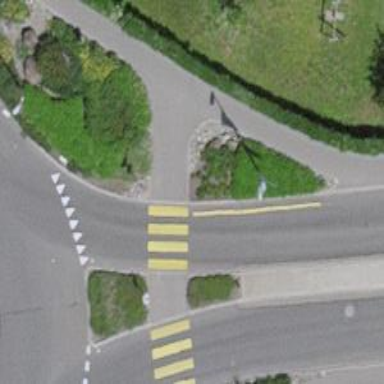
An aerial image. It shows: Zebra crossing on the road.